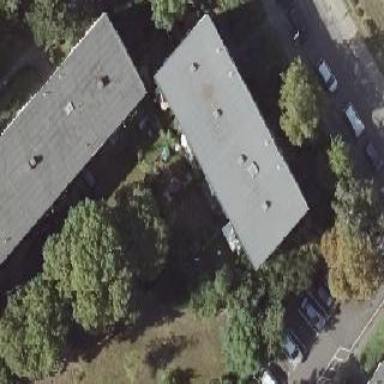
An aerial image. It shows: Flat-roofed residential building.